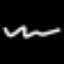
Label: squiggle